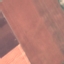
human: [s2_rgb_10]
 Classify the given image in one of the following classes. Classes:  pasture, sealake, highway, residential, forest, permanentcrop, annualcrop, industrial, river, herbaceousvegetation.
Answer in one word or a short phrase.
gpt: AnnualCrop